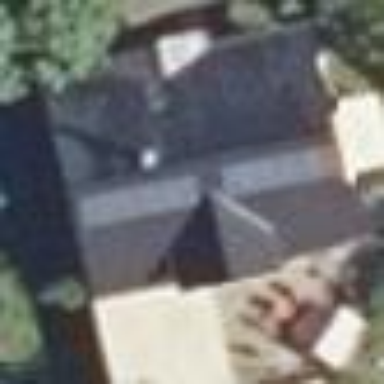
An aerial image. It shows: Simple house.